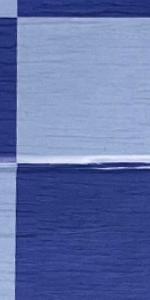
Label: Empty